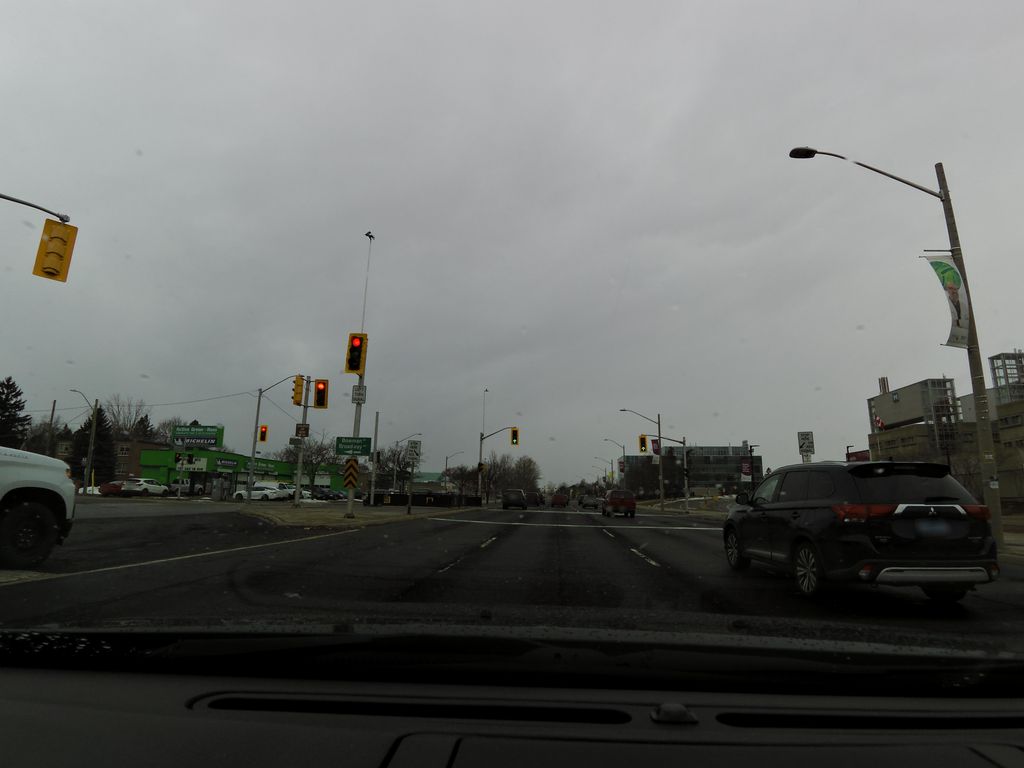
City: hamilton